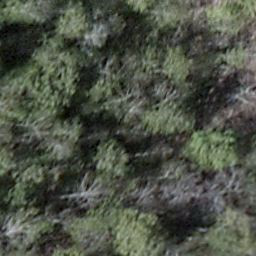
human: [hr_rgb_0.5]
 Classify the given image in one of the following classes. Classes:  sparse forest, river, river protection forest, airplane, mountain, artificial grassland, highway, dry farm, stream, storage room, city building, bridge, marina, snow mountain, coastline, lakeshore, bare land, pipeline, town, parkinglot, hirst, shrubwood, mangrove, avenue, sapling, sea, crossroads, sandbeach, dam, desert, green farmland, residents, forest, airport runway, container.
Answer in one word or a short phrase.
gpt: shrubwood